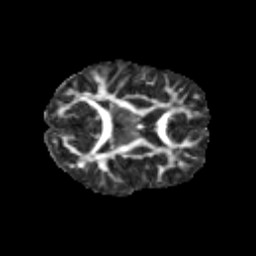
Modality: FA
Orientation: axial
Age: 9
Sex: female
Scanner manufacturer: siemens
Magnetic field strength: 3 T
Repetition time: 3.8 s
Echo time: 0.07 s